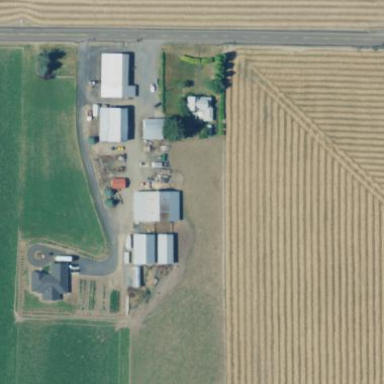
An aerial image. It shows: Farmyard area.